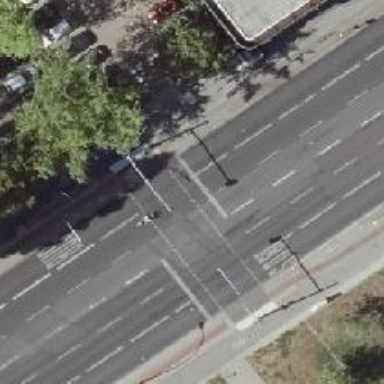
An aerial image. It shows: Asphalt footway with crossing controlled by traffic signals.